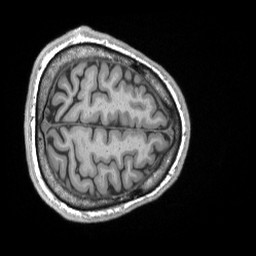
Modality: T1w
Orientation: axial
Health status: ill
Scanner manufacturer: siemens
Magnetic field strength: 3 T
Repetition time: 2.3 s
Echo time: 0.00243 s